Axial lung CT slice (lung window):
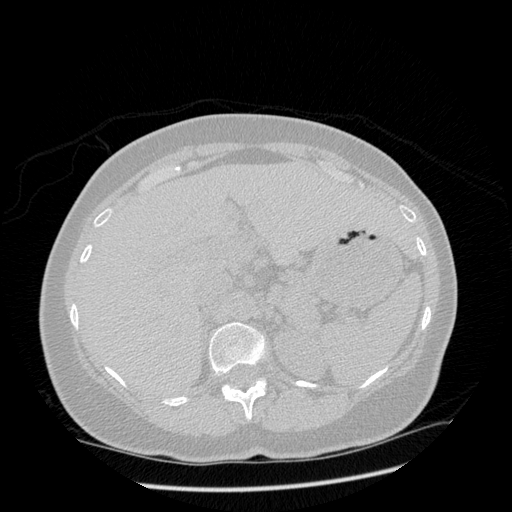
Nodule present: no